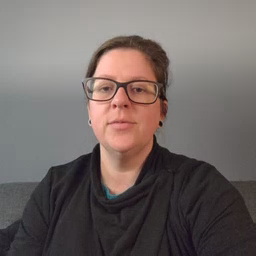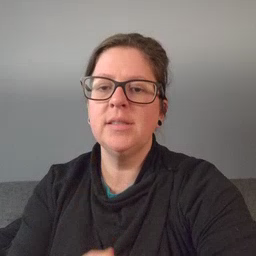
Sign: red